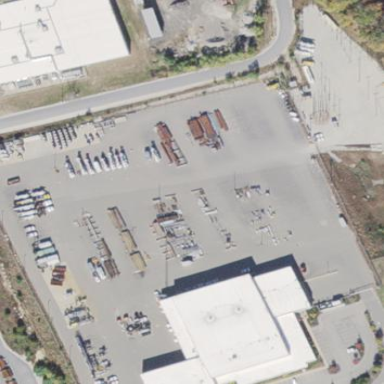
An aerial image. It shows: Industrial area.